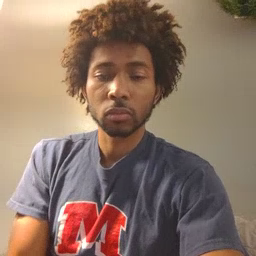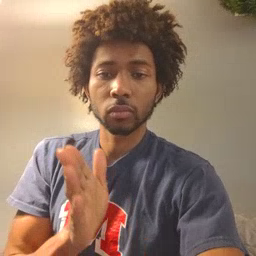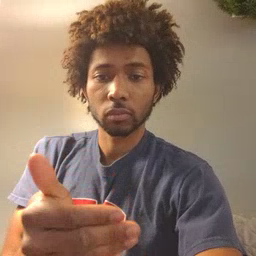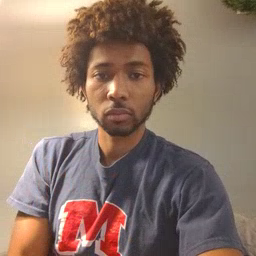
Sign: room